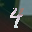
Label: 4